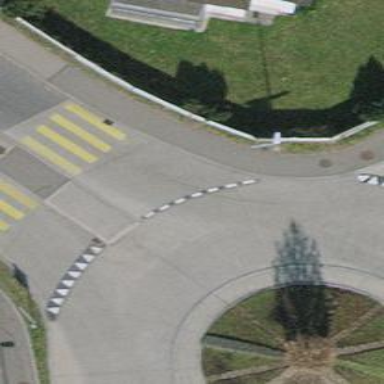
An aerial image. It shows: Secondary road with asphalt surface leading to roundabout junction.